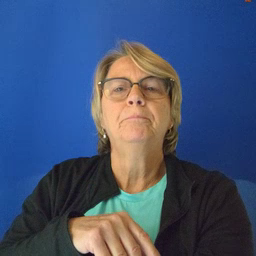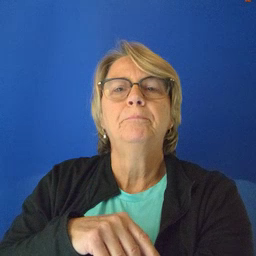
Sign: home